Question: Below is the map that captures from Google Map. I want to calculate the angle ABC. I have the coordinate (Latitude/Longitude) of three points.
Is there any approach to resolve my problem?
Thanks

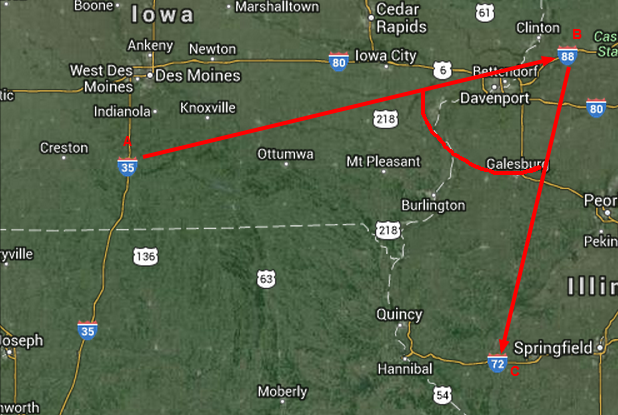
Answer: You can approximate the angle using the <URL>. I say approximate because the curvature of the Earth is going to have some non-zero effect on the calculation.
In your example it should suffice to calculate the distances between the points and then perform the appropriate manipulations on the law of cosines. Refer to the second formula in the <URL> of the law of cosines wiki article and the corresponding picture.